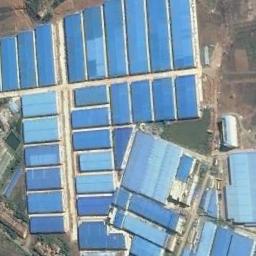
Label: industrial_area